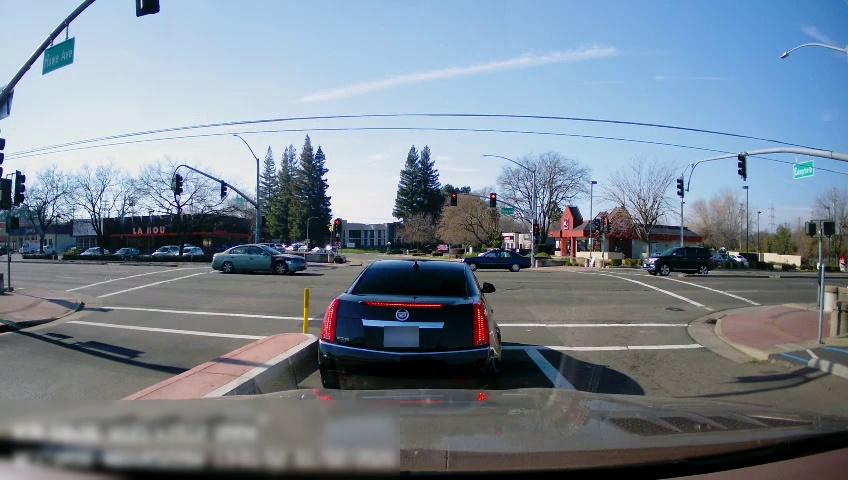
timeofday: Day
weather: Sunny
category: Drivable Space
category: Vehicles | SUV
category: Vehicles | Car
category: Vehicles | Car
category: Vehicles | Car
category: Vehicles | Car
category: Vehicles | Car
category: Vehicles | Car
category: Vehicles | Car
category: Lanes | Opposite Lane
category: Lanes | Current Lane
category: Traffic | Lights
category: Traffic | Signs
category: Traffic | Lights
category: Traffic | Lights
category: Traffic | Lights
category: Traffic | Lights
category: Traffic | Lights
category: Traffic | Lights
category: Traffic | Lights
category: Traffic | Lights
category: Traffic | Signs
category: Traffic | Lights
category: Traffic | Lights
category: Traffic | Lights
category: Traffic | Lights
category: Traffic | Lights
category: Traffic | Signs
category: Traffic | Lights
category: Traffic | Lights
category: Traffic | Lights